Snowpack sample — Snodgrass Mountain, Crested Butte, Colorado (2/4/25, 12:06 PM MST)
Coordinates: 38.923, -106.968
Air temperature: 35 °F
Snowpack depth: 80 cm
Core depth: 60 cm
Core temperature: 32 °F
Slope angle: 14°, slope face: 78°
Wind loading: low
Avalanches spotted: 0
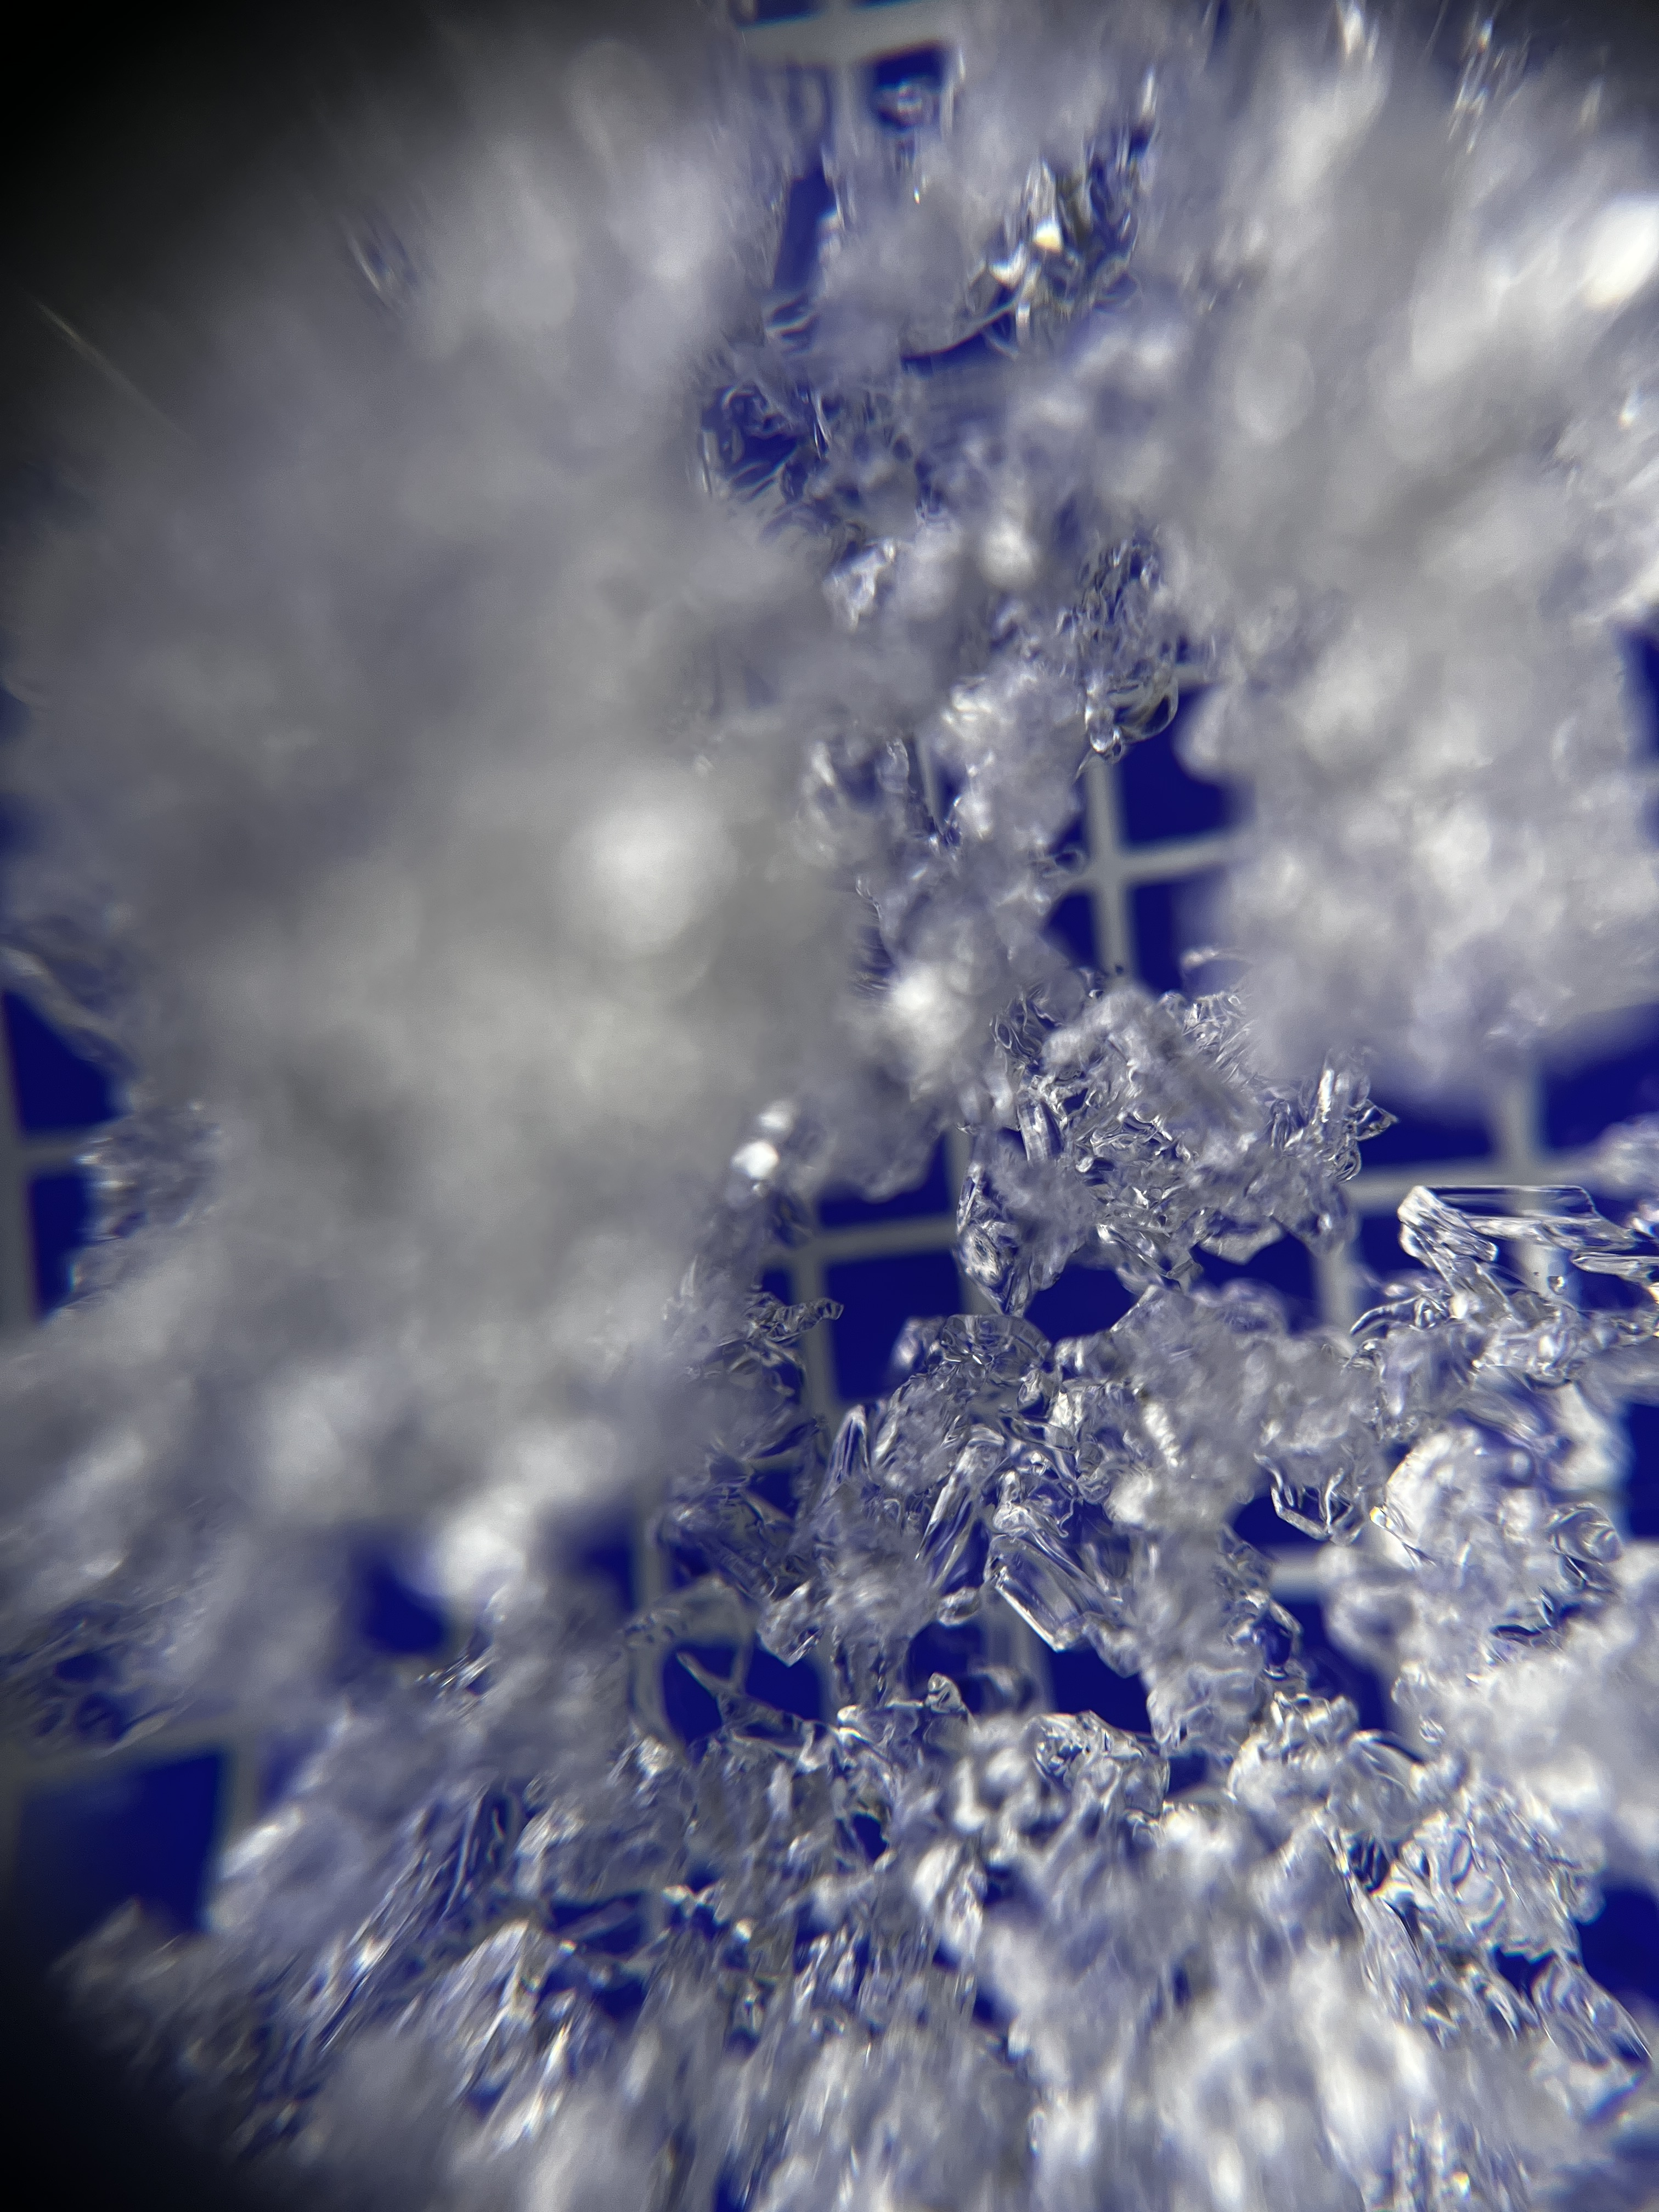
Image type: magnified_profile
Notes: No avalanches nearby, unusually warm weather for the last month reported by residents, Collected 25 yards from treeline